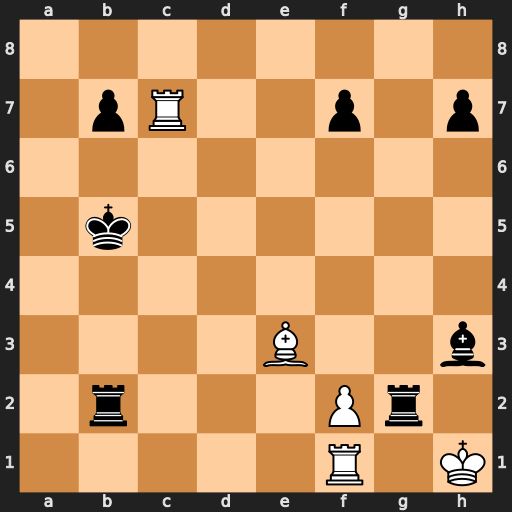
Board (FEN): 8/1pR2p1p/8/1k6/8/4B2b/1r3Pr1/5R1K
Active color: w
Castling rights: -
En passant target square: -
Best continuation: Rxb7+ Kc6 Rxb2